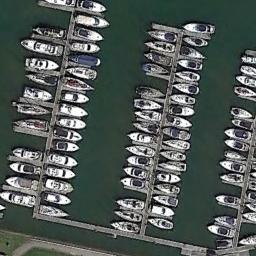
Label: harbor